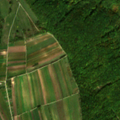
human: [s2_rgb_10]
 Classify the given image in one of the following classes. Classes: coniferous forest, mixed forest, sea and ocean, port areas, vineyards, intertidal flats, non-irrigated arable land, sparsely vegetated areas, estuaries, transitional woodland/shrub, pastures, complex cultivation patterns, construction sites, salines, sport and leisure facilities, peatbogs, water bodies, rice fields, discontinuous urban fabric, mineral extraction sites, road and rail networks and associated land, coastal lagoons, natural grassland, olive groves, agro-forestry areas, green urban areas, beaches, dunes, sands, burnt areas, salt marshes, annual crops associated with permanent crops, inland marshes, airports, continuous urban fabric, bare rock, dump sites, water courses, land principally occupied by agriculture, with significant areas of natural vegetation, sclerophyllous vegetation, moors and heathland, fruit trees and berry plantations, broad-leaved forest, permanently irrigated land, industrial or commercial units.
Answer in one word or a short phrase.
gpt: non-irrigated arable land, vineyards, land principally occupied by agriculture, with significant areas of natural vegetation, broad-leaved forest